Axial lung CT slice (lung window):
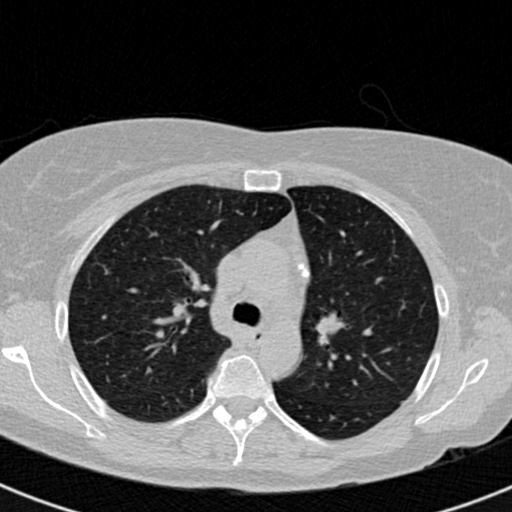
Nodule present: no